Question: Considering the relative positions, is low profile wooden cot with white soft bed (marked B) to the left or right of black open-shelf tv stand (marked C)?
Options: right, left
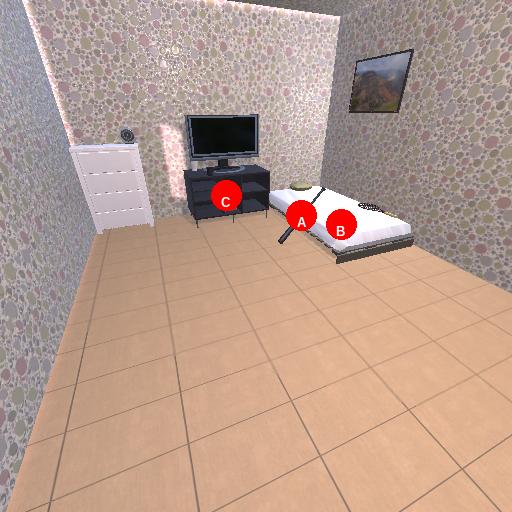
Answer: right